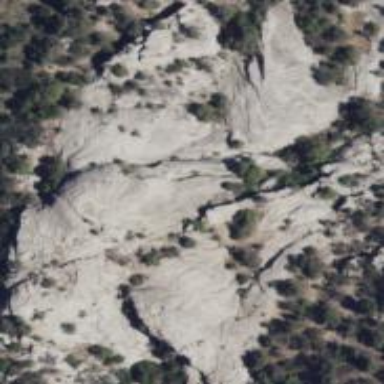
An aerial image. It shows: Landscape dominated by bare rock.